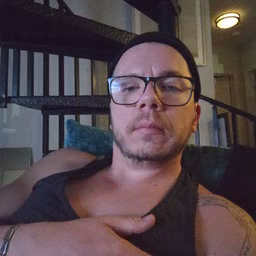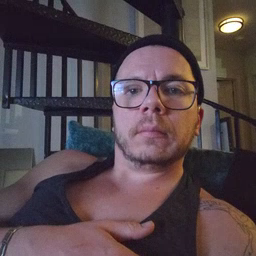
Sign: not